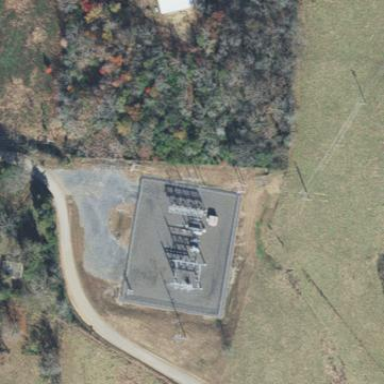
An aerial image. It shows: Minor distribution power substation.